Question: Which is the best way to create a django form field that accepts floats and has the same functionality as a NumberInput? What I mean with same functionality is that django's NumberInput has arrows right next to the input that can increase or decrease the number and it also accepts min_value and max_value. If I use a TextInput widget I won't get this functionality. If I use NumberInput widget it wont work with floats:
'''
homework = forms.FloatField(required=False, max_value=10, min_value=0, widget=NumberInput(attrs={'id': 'form_homework'}))
'''

It doesn't include floats (i.e 5.5) when I click the + - buttons. Also, it doesn't show the float at all if I want to set the actual float (the homework's grade) as an initial value (using Jquery).
Any advice is welcome.
EDIT:
If I do:
'''
class NumberInput(TextInput):
input_type = 'number'
homework = forms.FloatField(required=False, max_value=10, min_value=0,
widget=NumberInput(attrs={'id': 'form_homework', 'step': '0.1'}))
'''
The 'step' attribute works but the max_value/min_value doesn't. If I do not define NumberInput that way and use the regular NumberInput, it doesn't work at all.
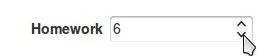
Answer: You can do this by including NumberInput with your form widget and setting step attribute
'''
homework = forms.FloatField(required=False, max_value=10, min_value=0,
widget=forms.NumberInput(attrs={'id': 'form_homework', 'step': "0.01"}))
'''
Difference from above answer is missing forms reference with NumberInput of form